Question: I'm trying to make a Register page and i want to require Job details(Company name, Position, etc) part if the user is actively working. But couldn't find the solution

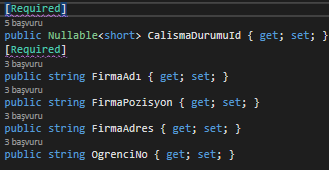
Answer: I would say you implement a validator in your model that looks a little like this.
'''
public class YourModelClassName : IValidatableObject
{
// Loads of properties Name, Phone yada yada...
public IEnumerable<ValidationResult> Validate(ValidationContext validationContext)
{
if (EmployeeActive == true
&& String.IsNullOrEmpty(CompanyName)
&& String.IsNullOrEmpty(Position)
// add more if needed
)
{
yield return new ValidationResult(
// some message here.
$"When you are an active employee you must fill in the basic data for your employment...",
new[] { nameof(EmployeeActive) });
}
}
}
'''
Read more here: <URL>